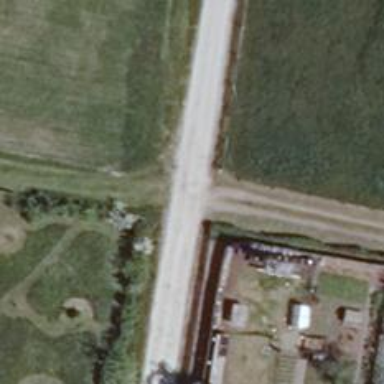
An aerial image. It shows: Grassy track road with grade 4 track type.